Platform: macOS
Application: Chrome
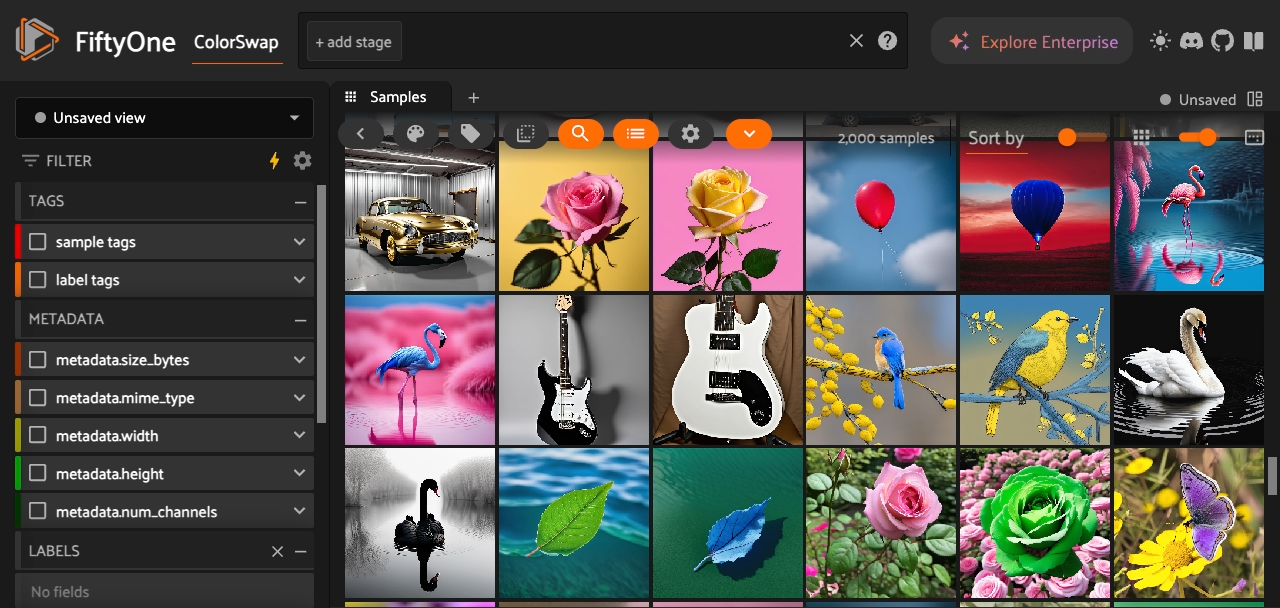
task_description: Join the FiftyOne community on Discord
action_type: click
element_info: Icon
steps_since_start: 1